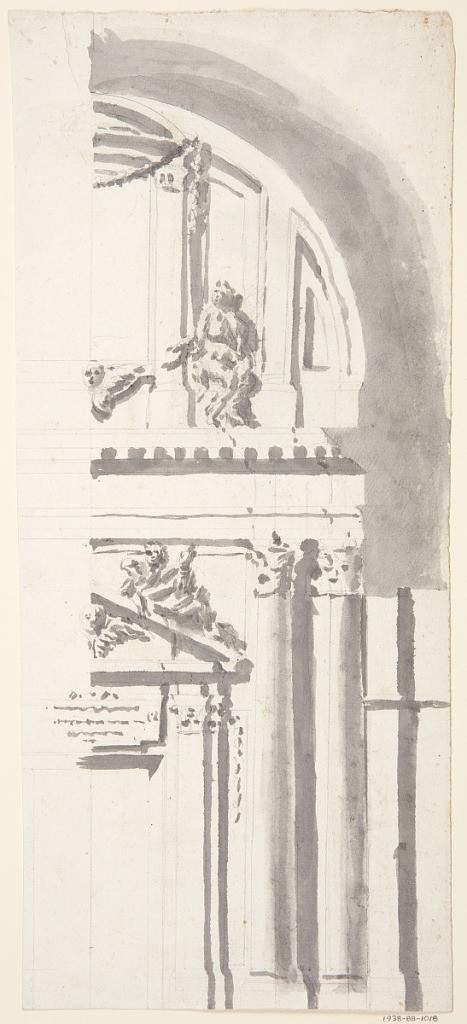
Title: Door and Upper Window of
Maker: Giuseppe Valadier, Italian, 1762–1839
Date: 1775
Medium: Graphite, gray wash Support: laid paper
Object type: Drawing
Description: Elevation (right half) of a scheme for interior door and upper window of a church. The doorway has a triangular pediment with tablet for an inscription below. At center of pediment is half of a cherubim head; sculpted seated figures rest above. Attached Corinthian columns flank the doorway and support a simple entablature with dentil frieze. Above this is an elaborate thermal (i.e. related to windowtype found in thermae, Roman baths) window with swags, a seated sculpted figure at right, a cherubim head at